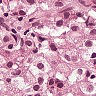
Metastatic tissue present: yes